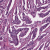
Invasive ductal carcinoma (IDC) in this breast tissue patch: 1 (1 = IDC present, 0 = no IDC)